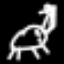
Label: frog